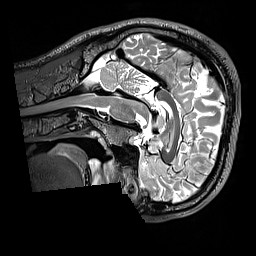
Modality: T2w
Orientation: sagittal
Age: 26
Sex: male
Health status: healthy
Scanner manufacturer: siemens
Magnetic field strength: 3 T
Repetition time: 3.2 s
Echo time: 0.568 s